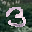
Label: 3